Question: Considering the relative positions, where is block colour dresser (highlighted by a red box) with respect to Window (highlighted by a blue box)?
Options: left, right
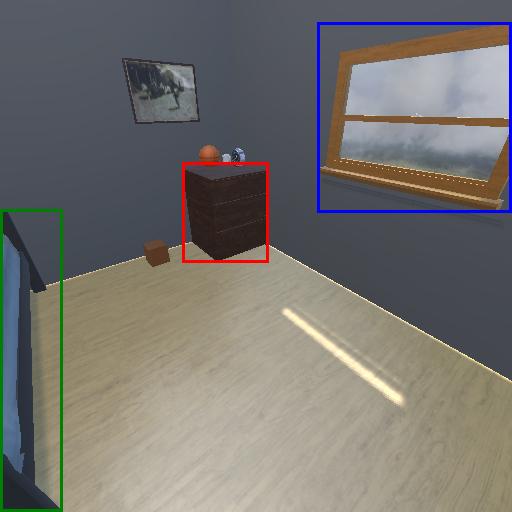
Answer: left